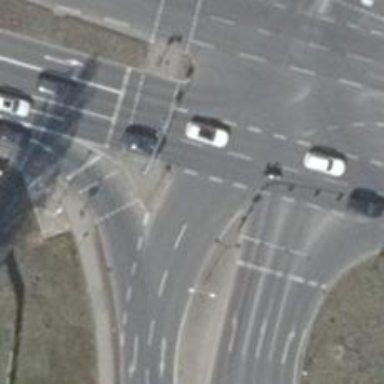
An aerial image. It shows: Tertiary road with asphalt surface and lane markings present.